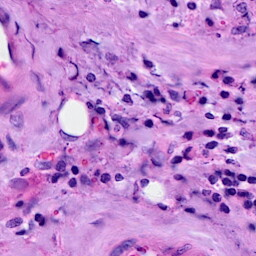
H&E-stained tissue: Breast